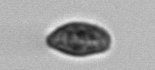
Label: Pseudochattonella_farcimen